Question: I am coding using a very simple exception in C++.
but that is not working as i expect.
and i don't know why even though in debugging mode.
i attach a picture that show variable in eclipse debugging mode at the catch point.
i excepted that the code flow will go into 'if' statement but it go into 'else' statement.
as this problem is too simple, i think that i have misunderstood on handling exception, please fix my understanding.
'''
throw "connection fail";
'''
.
'''
catch(const char* e){
if(e == "connection fail"){
clients.erase(client);
continue;
}else{
std::cout << e << std::endl;
assert(NULL);
}
}
'''

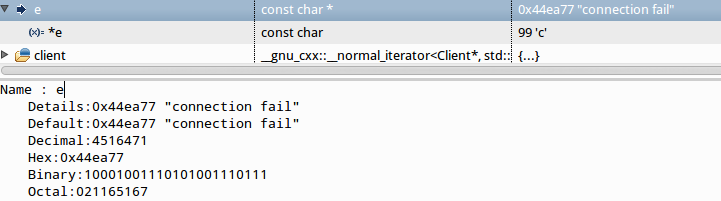
Answer: You're lucky that the code didn't work as expected, there's a good chance it might have, and then broken when you rebuilt your code a long time from now.
'''
if(e == "connection fail"){
'''
The problem above is that you're comparing two pointers (that point to two distinct string literals), and not the strings themselves as you expect it to. The reason I said it might've worked is because compilers are allowed to pool string literals, meaning it would've used the same copy of the string literal in both places, and the check would've passed, leading you to believe that the code works correctly. Of course, there's no guarantee that that would always happen, and your code might break silently one day when you recompile.
To actually compare the strings, either use 'strcmp', or convert one of the operands to 'std::string'.
'''
try {
throw "connection fail";
} catch( char const *e ) {
if(std::string(e) == "connection fail") {
std::cerr << "caught: " << e << std::endl;
}
}
'''
---
A better solution is to throw types that derive from 'std::exception' instead. I'd change your code to:
'''
try {
throw std::runtime_error("connection fail");
} catch( std::exception const& e ) {
std::cerr << "caught: " << e.what() << std::endl;
}
'''